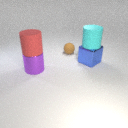
large red rubber cylinder above large purple metal cylinder